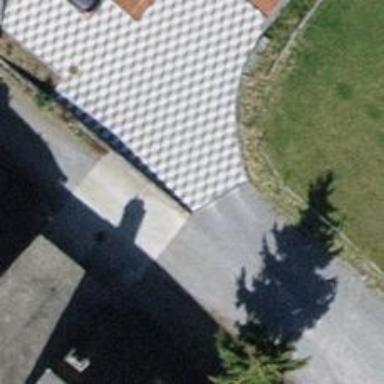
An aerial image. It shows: Driveway made of paving stones.